Field crop: maize
Growth stage: 2
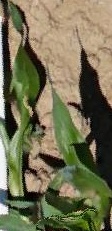
Species: maize